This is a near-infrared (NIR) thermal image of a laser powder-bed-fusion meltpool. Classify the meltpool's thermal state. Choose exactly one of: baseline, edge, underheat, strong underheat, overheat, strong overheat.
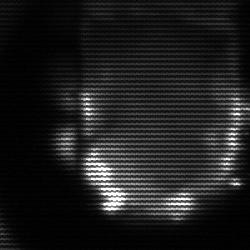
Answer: baseline